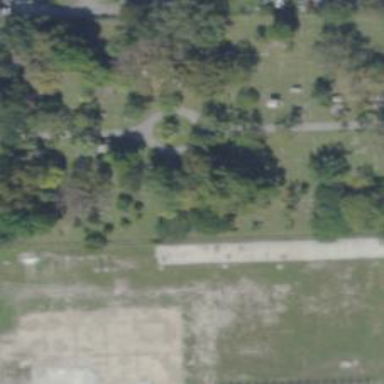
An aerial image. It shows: Memorial site with historic significance.